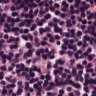
Metastatic tissue present: no